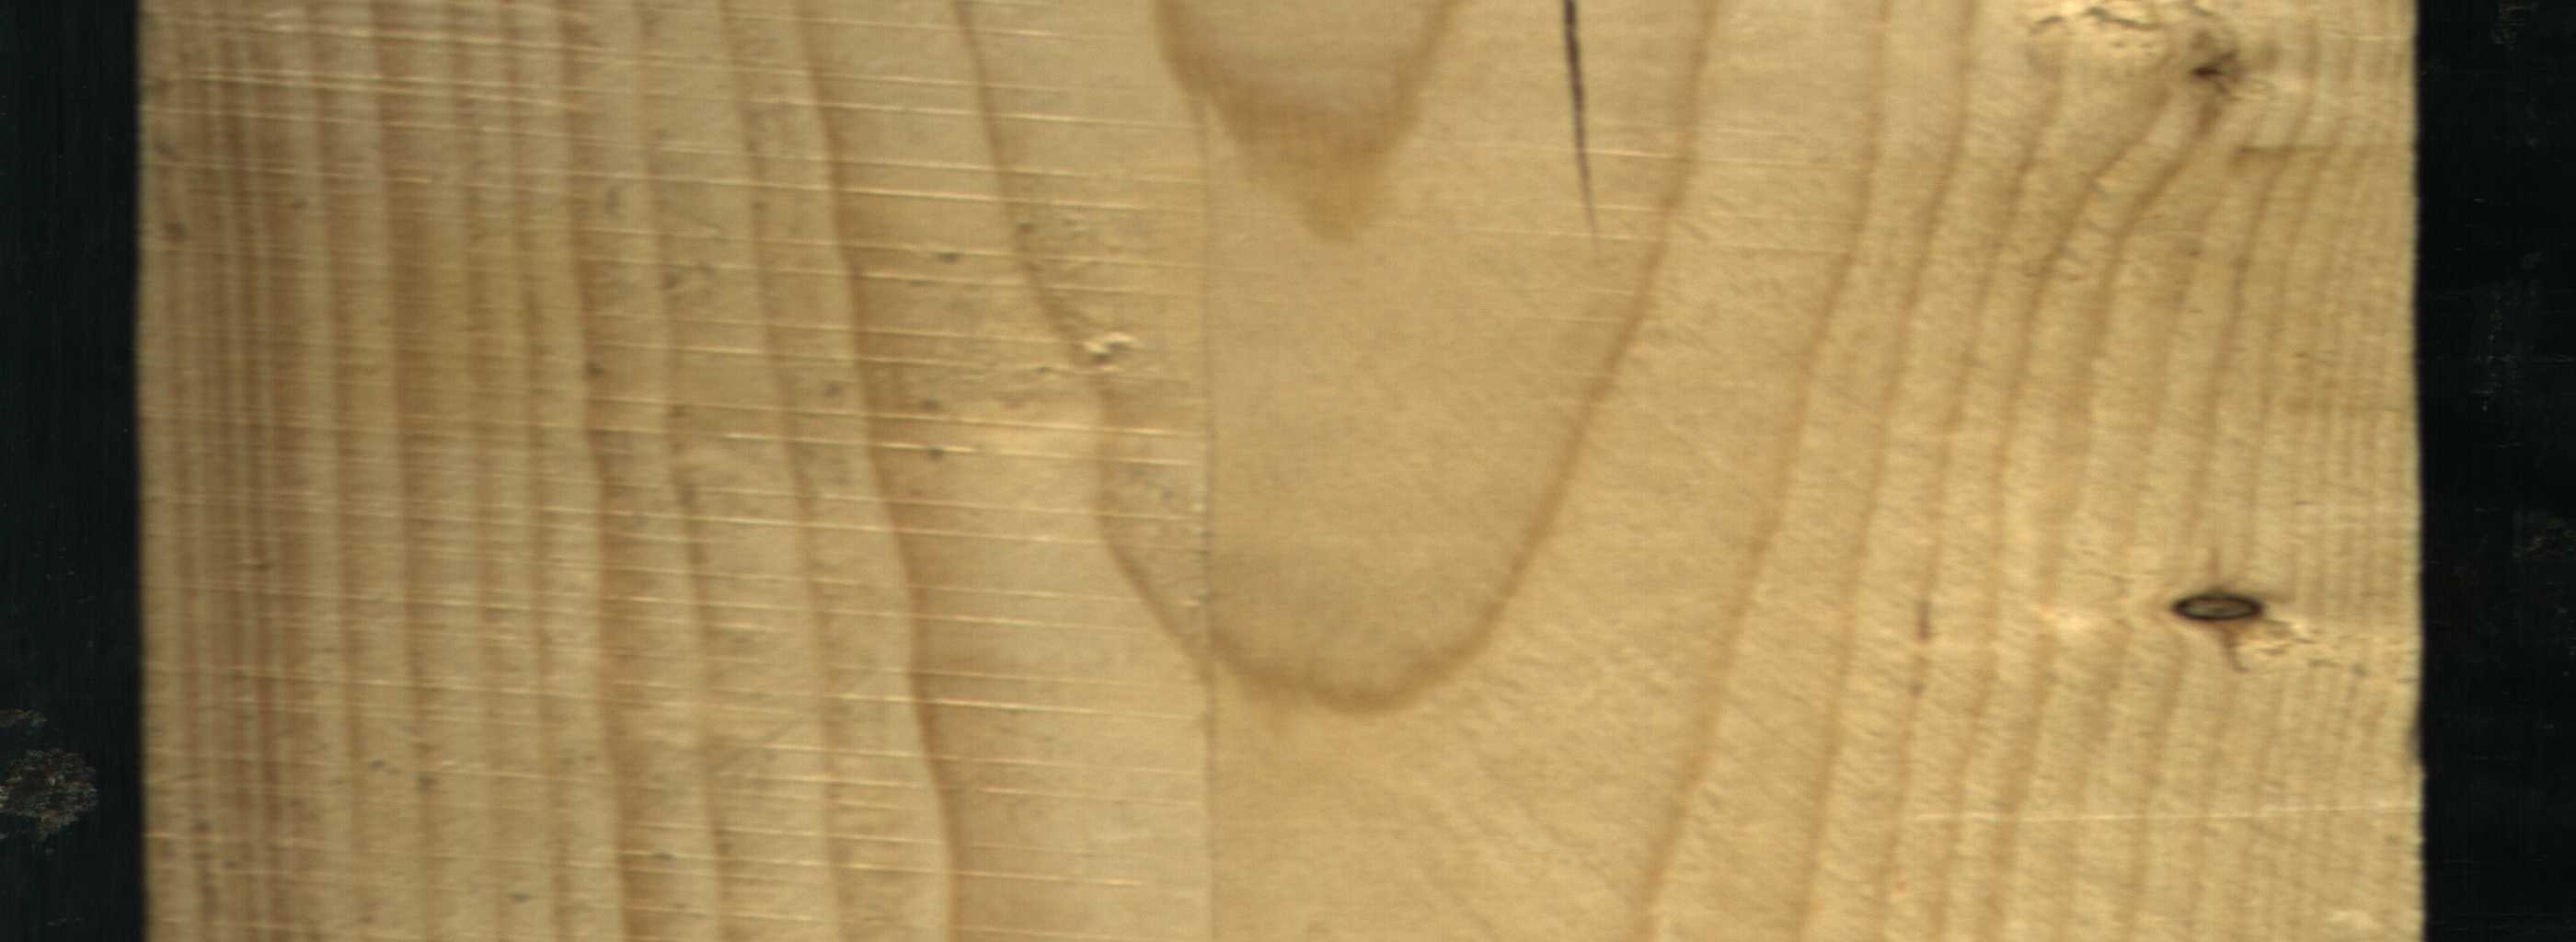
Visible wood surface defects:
Crack
Dead_Knot